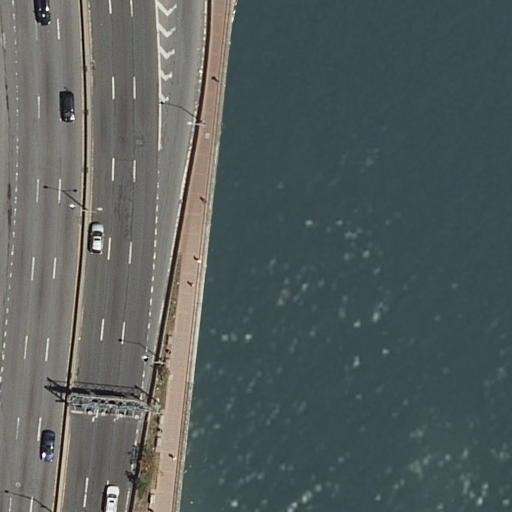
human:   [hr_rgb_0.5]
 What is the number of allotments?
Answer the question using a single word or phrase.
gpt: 0

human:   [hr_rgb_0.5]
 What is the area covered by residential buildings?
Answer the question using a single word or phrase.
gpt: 0m2

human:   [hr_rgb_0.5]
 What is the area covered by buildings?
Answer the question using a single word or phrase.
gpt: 0m2

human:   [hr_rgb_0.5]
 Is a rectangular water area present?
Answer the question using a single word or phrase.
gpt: no

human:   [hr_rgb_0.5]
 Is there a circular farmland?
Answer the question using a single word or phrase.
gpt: no

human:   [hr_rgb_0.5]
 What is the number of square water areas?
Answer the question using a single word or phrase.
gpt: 0

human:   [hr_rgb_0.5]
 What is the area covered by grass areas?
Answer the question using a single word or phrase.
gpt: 0m2

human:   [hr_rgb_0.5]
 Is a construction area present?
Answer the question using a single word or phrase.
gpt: no

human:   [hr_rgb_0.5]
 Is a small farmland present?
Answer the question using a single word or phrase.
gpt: no

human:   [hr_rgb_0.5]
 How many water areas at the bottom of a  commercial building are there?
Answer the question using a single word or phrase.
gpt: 0

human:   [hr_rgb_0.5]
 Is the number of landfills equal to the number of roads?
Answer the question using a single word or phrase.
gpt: no

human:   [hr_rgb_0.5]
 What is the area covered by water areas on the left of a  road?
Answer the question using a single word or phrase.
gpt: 0m2

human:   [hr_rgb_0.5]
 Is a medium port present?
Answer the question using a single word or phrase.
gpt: no

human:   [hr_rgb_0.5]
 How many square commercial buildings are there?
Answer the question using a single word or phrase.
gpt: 0

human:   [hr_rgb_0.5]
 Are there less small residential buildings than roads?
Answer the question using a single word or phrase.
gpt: yes

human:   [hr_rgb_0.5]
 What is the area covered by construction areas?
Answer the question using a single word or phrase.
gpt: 0m2

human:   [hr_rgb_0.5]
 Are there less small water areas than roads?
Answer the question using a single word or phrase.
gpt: yes

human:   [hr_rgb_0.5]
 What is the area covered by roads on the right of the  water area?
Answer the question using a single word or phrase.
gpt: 0m2

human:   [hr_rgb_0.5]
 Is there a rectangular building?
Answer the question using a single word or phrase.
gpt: no

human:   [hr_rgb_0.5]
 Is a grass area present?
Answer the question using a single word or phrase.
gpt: no

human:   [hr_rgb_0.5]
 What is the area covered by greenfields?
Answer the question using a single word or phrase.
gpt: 0m2

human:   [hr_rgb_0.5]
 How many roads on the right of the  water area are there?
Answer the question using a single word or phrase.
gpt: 0

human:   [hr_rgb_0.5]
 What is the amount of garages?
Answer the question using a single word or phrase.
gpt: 0

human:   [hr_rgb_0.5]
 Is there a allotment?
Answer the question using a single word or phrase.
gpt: no

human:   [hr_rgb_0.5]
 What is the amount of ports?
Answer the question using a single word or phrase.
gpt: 0

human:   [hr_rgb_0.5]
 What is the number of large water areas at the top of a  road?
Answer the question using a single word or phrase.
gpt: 0

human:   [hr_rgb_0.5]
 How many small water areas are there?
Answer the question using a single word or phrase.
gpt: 0

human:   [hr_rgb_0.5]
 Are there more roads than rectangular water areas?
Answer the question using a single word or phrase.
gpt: yes

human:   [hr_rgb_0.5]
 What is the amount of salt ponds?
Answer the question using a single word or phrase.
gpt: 0

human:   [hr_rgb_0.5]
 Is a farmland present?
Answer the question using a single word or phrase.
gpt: no

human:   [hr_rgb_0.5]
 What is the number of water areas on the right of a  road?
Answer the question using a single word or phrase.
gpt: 1

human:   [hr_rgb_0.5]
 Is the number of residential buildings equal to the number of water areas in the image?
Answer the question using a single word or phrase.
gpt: no

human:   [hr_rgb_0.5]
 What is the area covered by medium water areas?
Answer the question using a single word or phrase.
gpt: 0m2

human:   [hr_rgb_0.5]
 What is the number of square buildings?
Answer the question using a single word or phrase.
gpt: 0

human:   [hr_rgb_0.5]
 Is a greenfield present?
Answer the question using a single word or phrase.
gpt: no

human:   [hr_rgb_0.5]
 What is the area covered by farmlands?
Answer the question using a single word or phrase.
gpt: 0m2